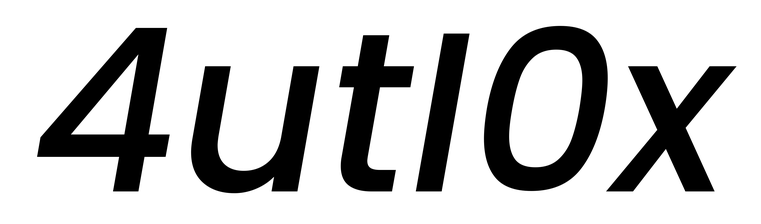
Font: Poppins-MediumItalic